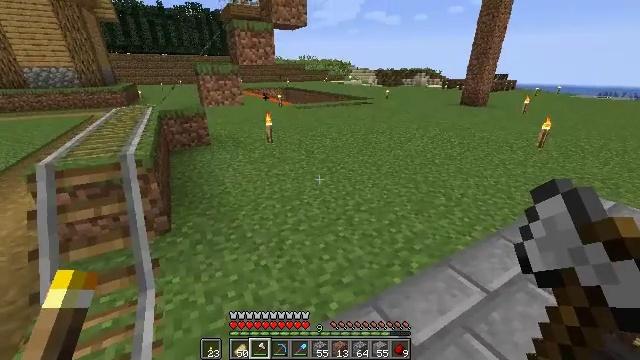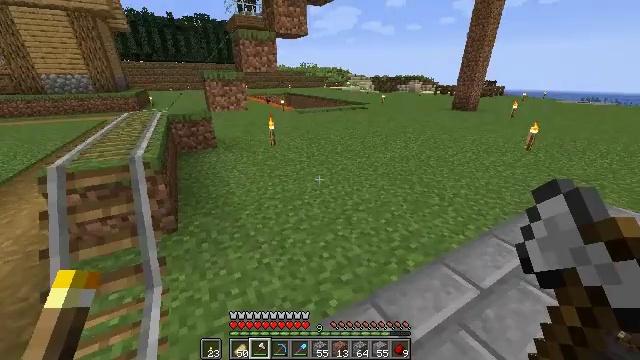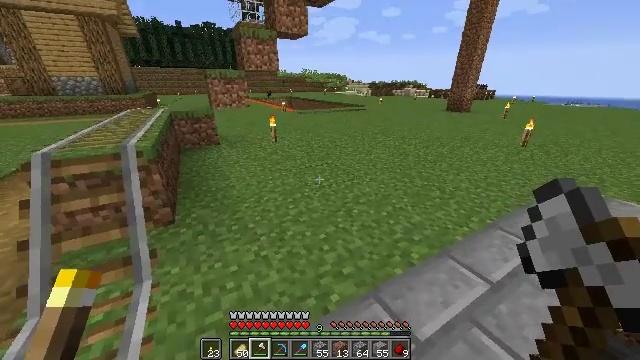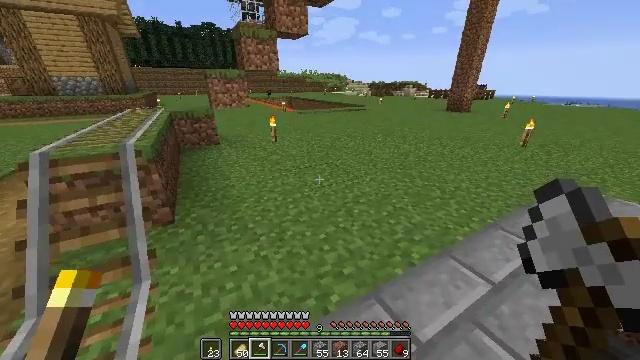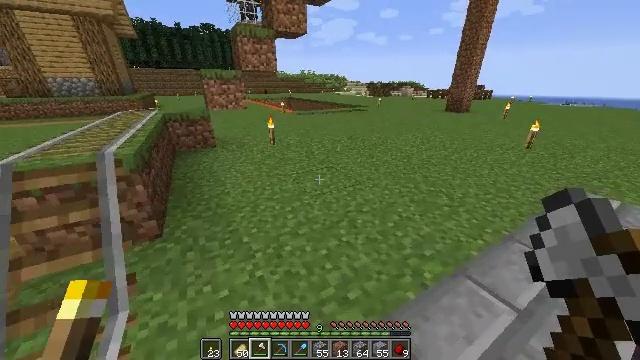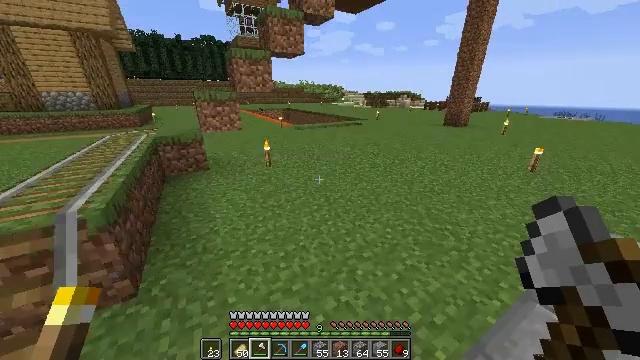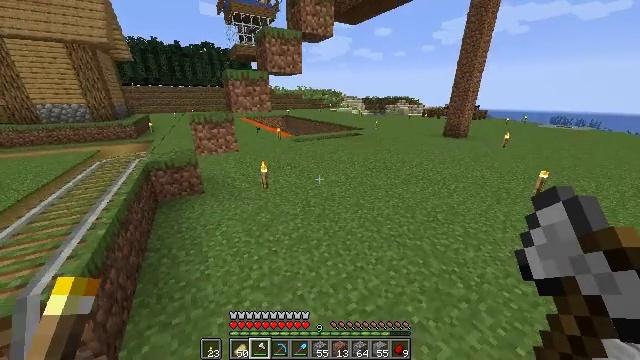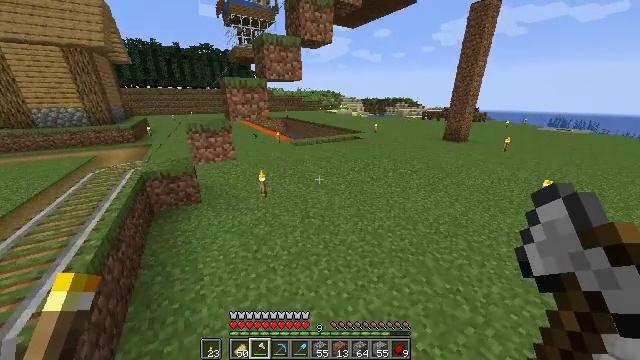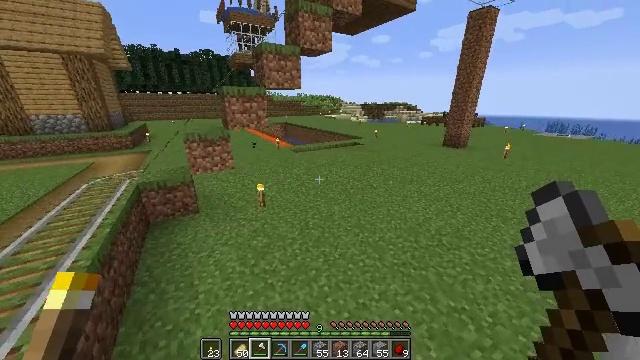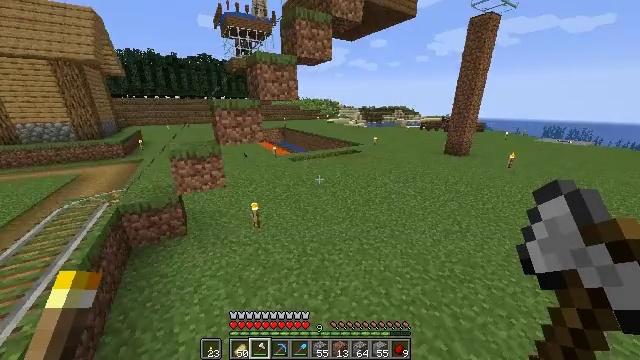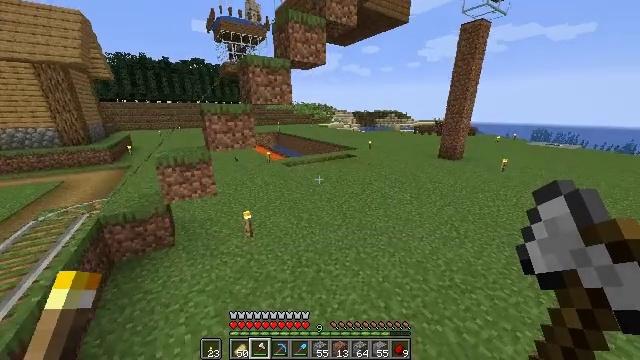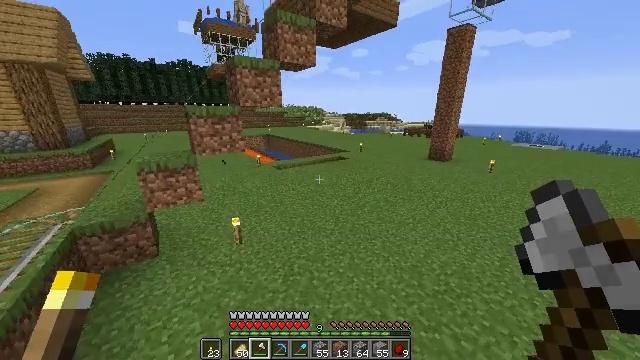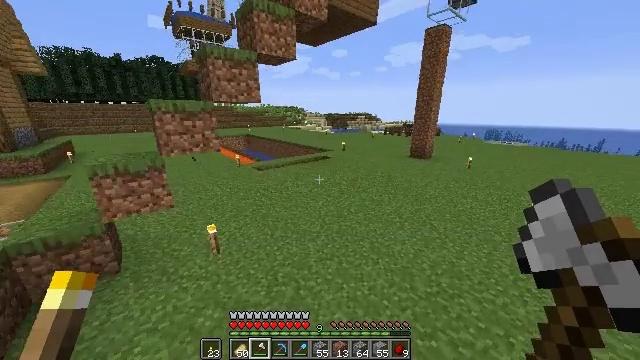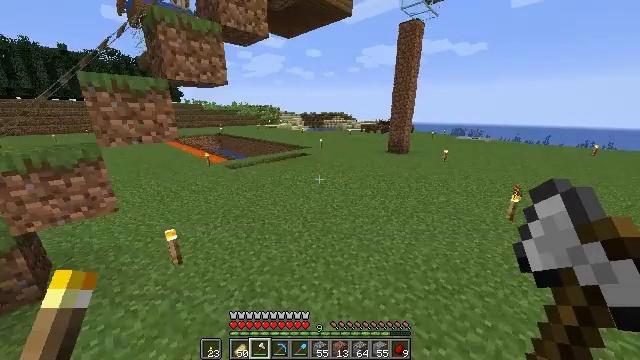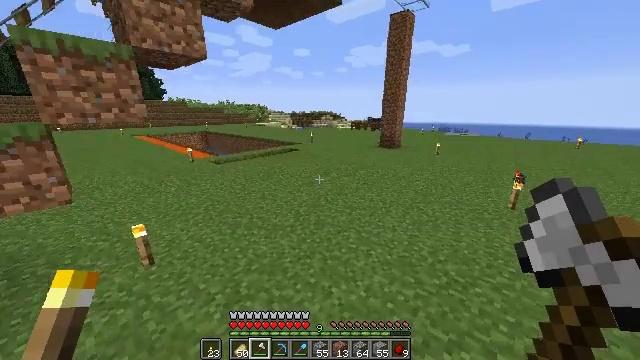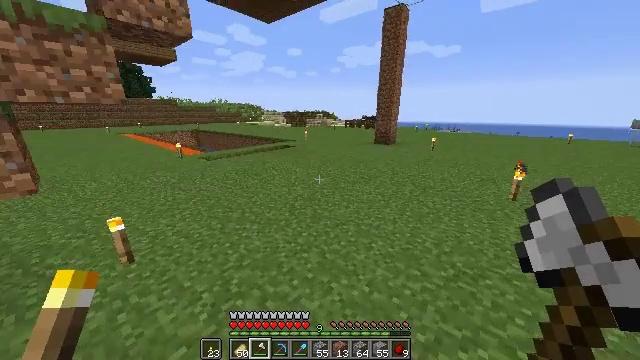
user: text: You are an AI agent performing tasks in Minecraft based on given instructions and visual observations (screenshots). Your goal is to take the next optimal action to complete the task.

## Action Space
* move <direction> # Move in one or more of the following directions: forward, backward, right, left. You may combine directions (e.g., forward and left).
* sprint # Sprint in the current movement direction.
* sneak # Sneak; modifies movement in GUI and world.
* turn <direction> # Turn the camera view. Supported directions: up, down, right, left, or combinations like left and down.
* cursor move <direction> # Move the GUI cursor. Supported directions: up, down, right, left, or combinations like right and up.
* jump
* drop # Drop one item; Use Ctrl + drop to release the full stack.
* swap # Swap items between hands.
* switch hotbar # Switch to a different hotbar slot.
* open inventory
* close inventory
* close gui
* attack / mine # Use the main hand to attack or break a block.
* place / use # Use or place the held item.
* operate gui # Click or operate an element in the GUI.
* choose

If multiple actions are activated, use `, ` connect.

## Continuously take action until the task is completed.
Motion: motion action
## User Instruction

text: Build rails by arranging iron ingots and a stick on the crafting table.
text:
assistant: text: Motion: move forward, sprint, jump
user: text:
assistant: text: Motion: move forward, sprint, jump
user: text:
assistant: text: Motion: move forward, jump
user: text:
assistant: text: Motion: move forward, jump
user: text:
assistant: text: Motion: move forward, turn up, jump
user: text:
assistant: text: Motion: move forward, sprint, jump
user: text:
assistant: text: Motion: move forward, sprint, jump
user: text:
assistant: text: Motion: move forward, sprint, turn up, jump
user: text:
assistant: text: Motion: move forward, jump
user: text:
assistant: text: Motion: move forward, turn right and up, jump
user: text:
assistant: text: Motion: move forward, turn right, jump
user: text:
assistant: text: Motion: move forward, turn right, jump
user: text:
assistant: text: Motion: move forward, turn right, jump
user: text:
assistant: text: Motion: move forward, turn right, jump
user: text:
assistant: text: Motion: move forward, sprint, turn right, jump
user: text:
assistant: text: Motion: move forward, sprint, jump
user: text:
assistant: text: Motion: move forward, sprint, jump
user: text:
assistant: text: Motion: move forward, sprint, jump
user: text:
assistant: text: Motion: move forward, jump
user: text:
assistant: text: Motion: move forward, jump
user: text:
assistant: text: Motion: move forward, turn right, jump
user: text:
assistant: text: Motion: move forward, turn right, jump
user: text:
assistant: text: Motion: move forward, turn right, jump
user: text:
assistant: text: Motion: move forward, sprint, jump
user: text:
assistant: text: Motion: move forward, sprint, jump
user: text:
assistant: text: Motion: move forward, sprint, jump
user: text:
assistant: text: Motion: move forward, sprint, jump
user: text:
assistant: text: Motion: move forward, jump
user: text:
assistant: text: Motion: move forward, jump
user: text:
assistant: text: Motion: move forward, jump